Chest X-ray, PA view. Patient: 73 years old, sex F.
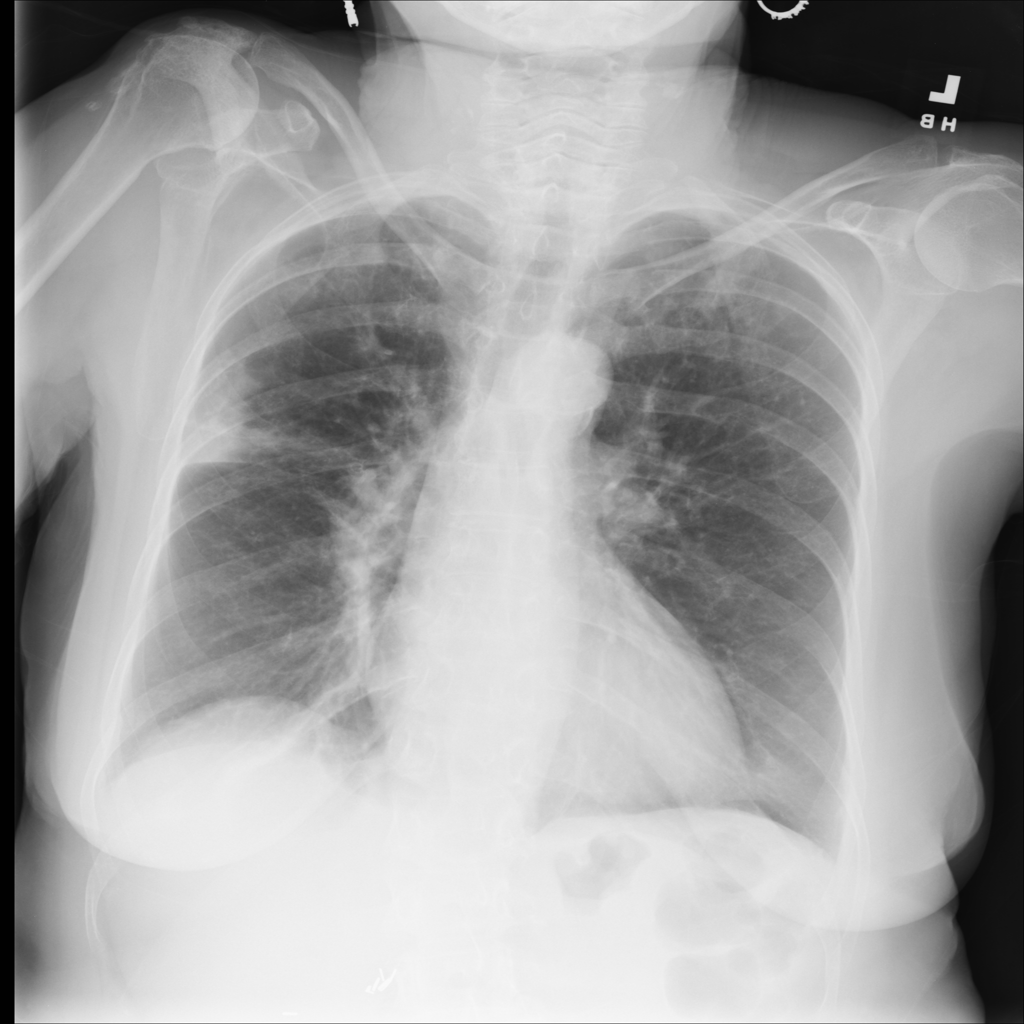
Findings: Atelectasis, Infiltration, Pneumonia